Current action and preconditions to check: trajectory_clear

Your task: For each precondition in the list above, predict whether it will hold at this action.

Consider the current scene as observed from the mobile robot's camera, and analyze the predicted future states of all dynamic agents (e.g., people, animals, vehicles, or any moving entities) within the NEXT SECOND.

IMPORTANT: Only answer "very likely" if you are absolutely certain—based on strong, clear evidence—that a dynamic agent will violate the precondition in the predicted future state. Do NOT answer "very likely" for unlikely, ambiguous, or low-probability risks.

Ask yourself for each precondition: Is there a high probability, with clear and convincing evidence, that the predicted future states of any dynamic agent will interfere with the predicted future state of the currently executing action within the NEXT SECOND, causing that precondition to fail?

Assess the risk level based on these predictions. Use "likely" or "very likely" if motions create a clear risk of interference.

Use "neutral" or "improbable" if agents are nearby but their predicted paths are clearly diverging or non-conflicting.

Failure Risk Categories: "very improbable", "improbable", "neutral", "likely", "very likely"

Answer Format: Output ONLY the probability_of_failure value from these categories: "very improbable", "improbable", "neutral", "likely", "very likely"

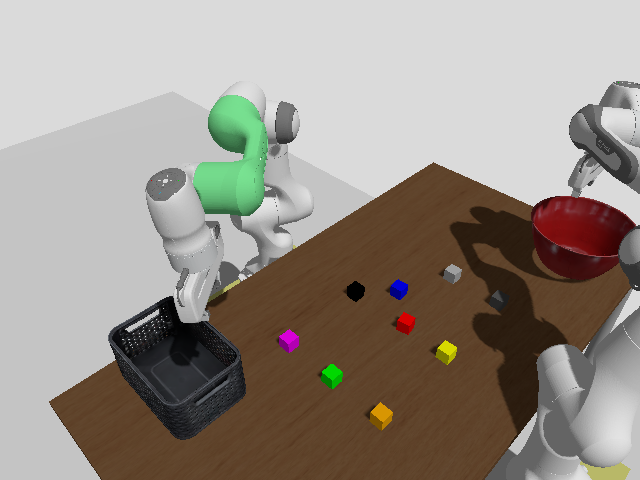

Answer: very improbable